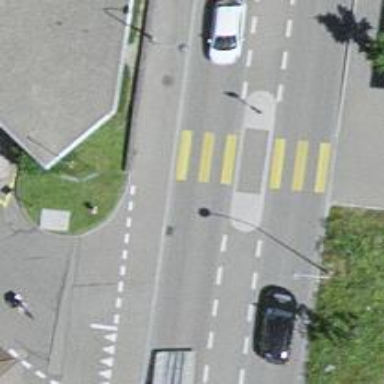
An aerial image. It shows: Marked road crossing with pedestrian island.